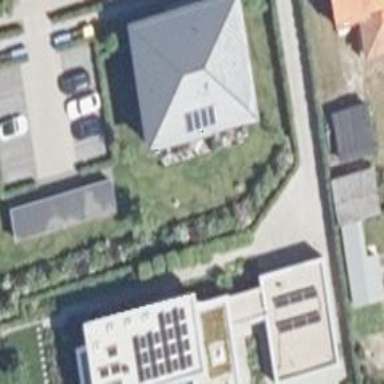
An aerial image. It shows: Pyramidal roof tops building of apartments.